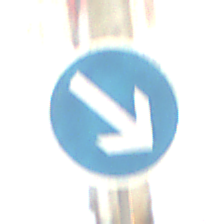
Verkehrszeichen: VorgeschriebeneVorbeifahrtRechts
Umgebung: Roofed, Suburban
Tageszeit: MorningAfternoon
Wetter: PartlyCloudy
Licht: Natural
Jahreszeit: Winter
Kontrast: LowContrast